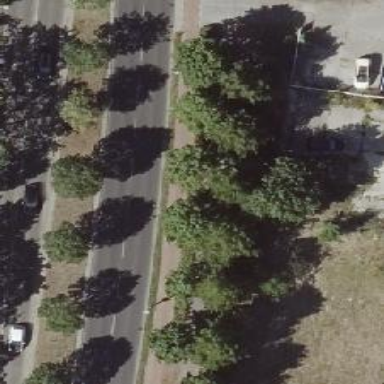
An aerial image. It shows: Beautiful avenue lined with deciduous broadleaved trees.